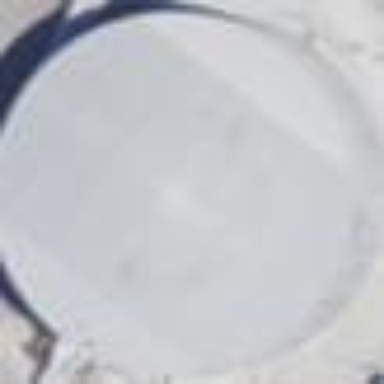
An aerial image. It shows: Storage tank which is man-made.